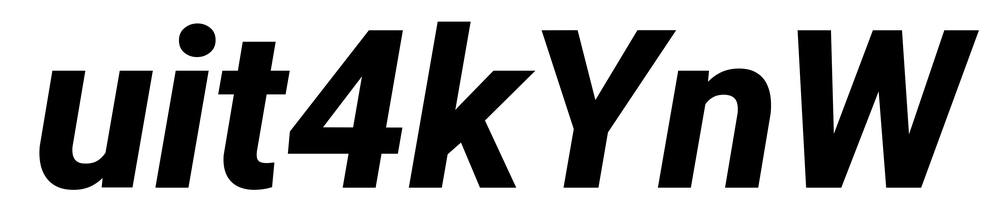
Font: Roboto-Italic_ExtraBold_Italic